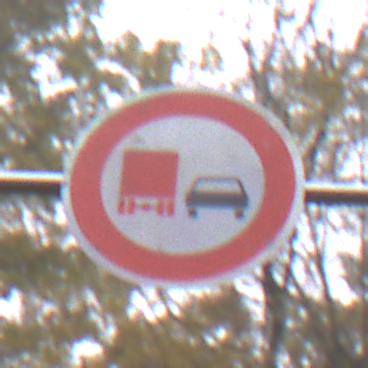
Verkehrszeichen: UeberholverbotKraftfahrzeuge
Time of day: MorningAfternoon
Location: Outdoor (Nature)
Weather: Overcast
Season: Autumn
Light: Natural